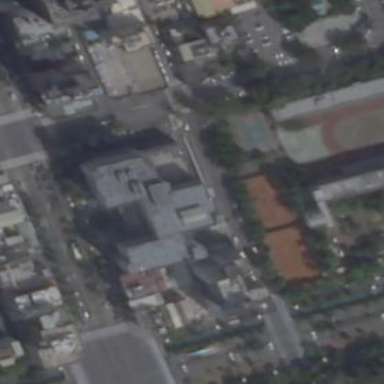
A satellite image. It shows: Hospital building.